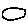
Label: circle